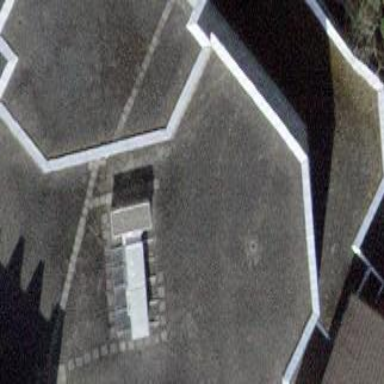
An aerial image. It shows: Part of building.